Question: I have a Spreadsheet on google named creditionals. I can access it via google app script
for example
'''
var ss = SpreadsheetApp.openById("apreadsheetid");
'''
now i delete this sheet from google spreadsheet after deleting that file again i access this google spreadsheet by its id it gives me true name and data of that file. why ?
if I have delete this file why google app script access it. it should show thw error that this file is not found. any solution will be appreciated.

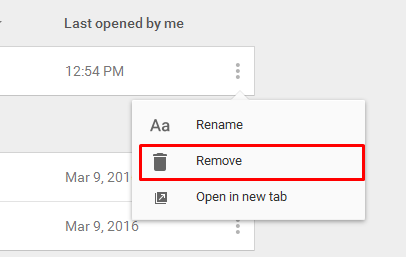
Answer: Moving things into the trash doesn't delete them, like in your OS you can go into the trash and undelete the file (even if it is not yours but you have edit rights).
Scripts accessing that spreadsheet will only stop working when you permanently delete the file from within the trash.
<URL>